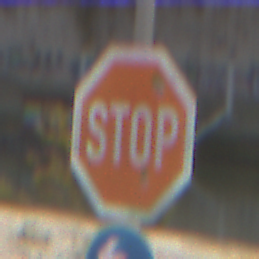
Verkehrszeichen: Stop
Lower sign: VorgeschriebeneFahrtrichtungLinks
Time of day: MorningAfternoon
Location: Outdoor (Suburban)
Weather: PartlyCloudy
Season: NotSpecified
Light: Natural